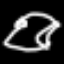
Label: frog